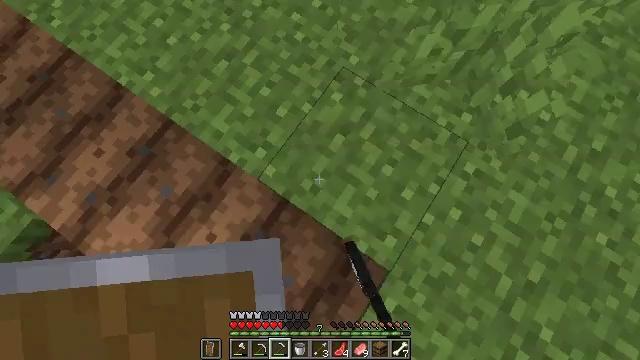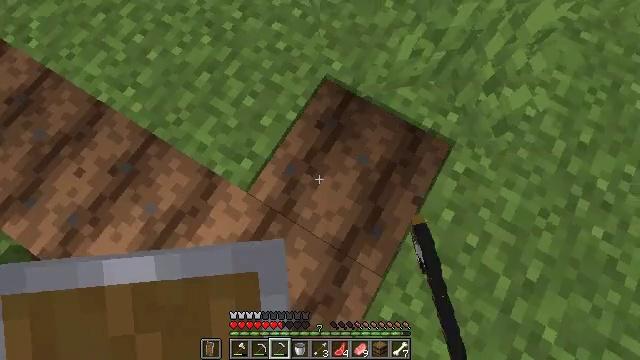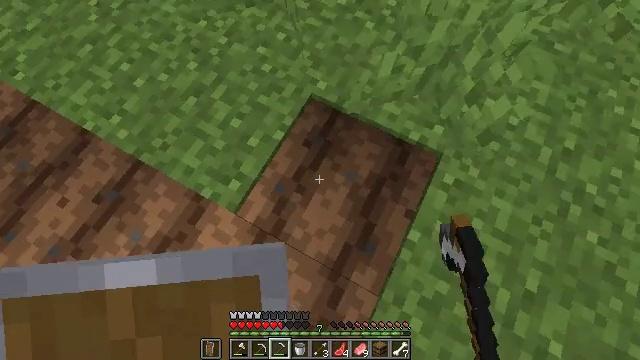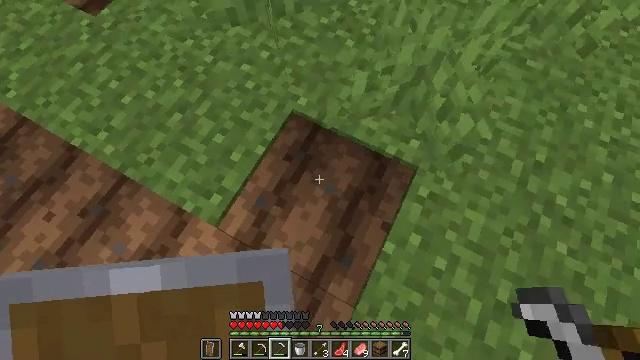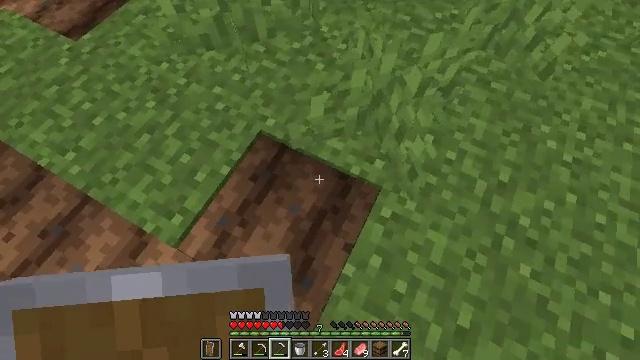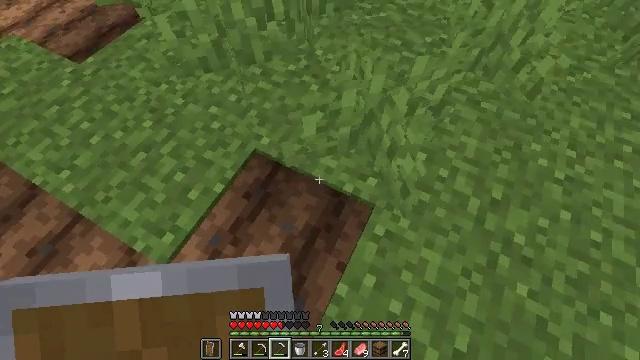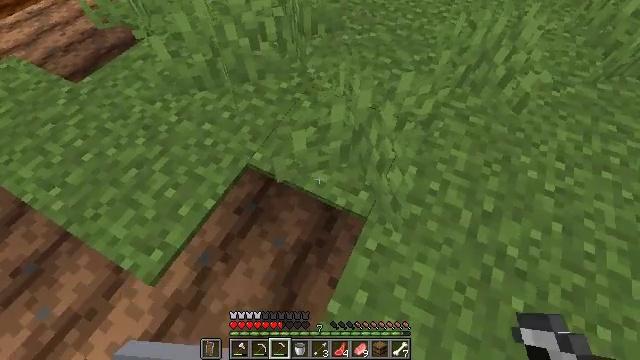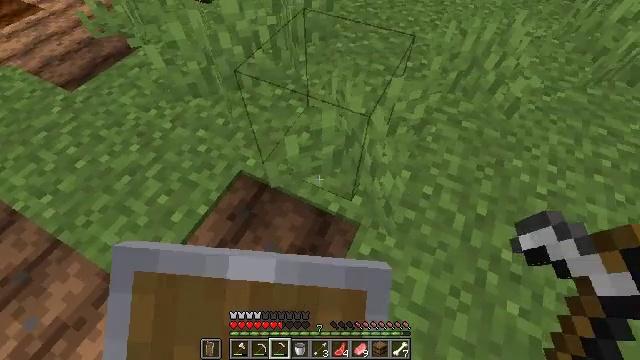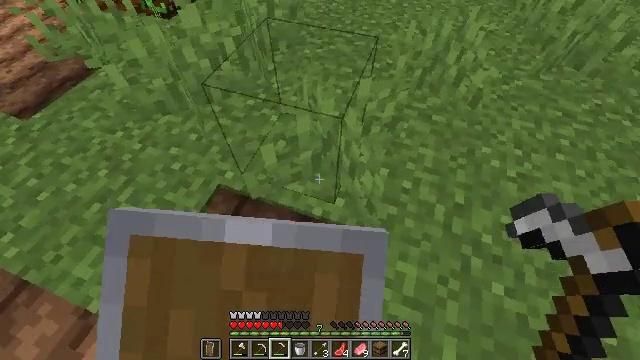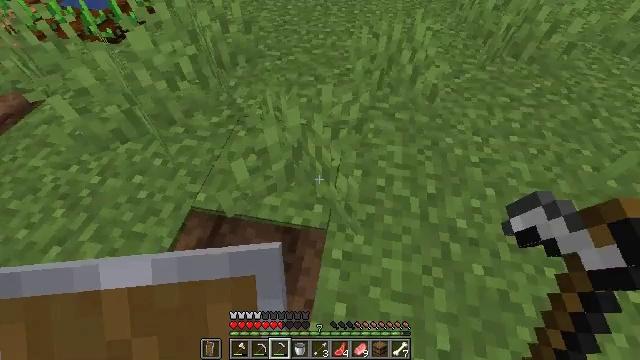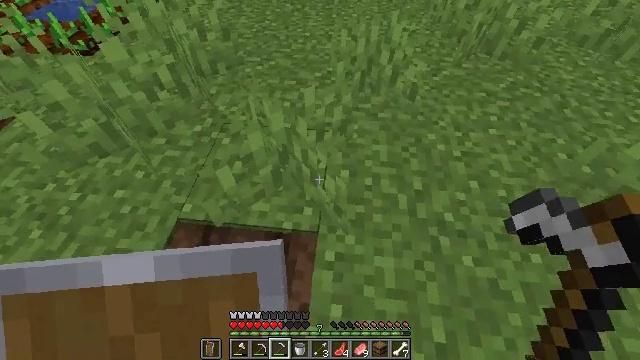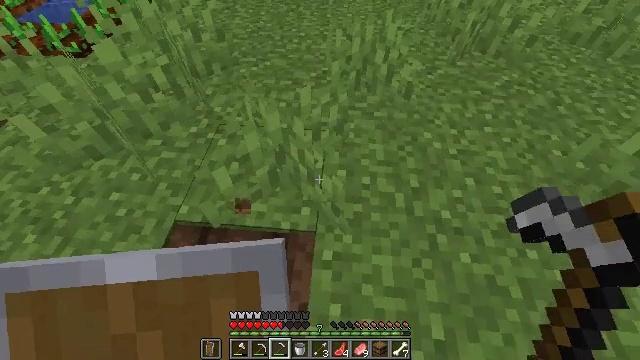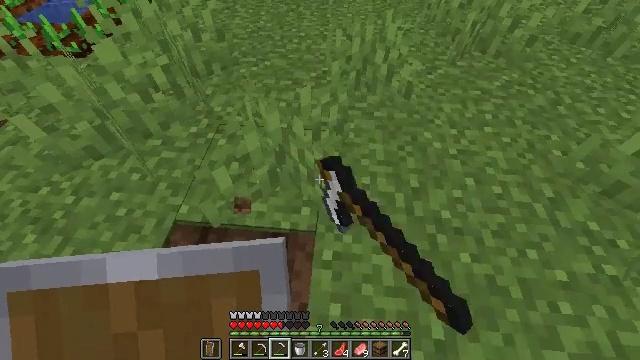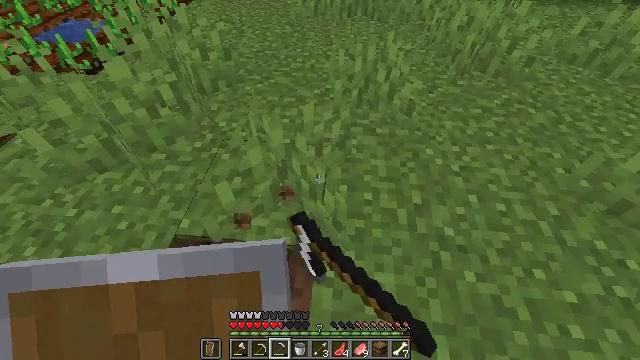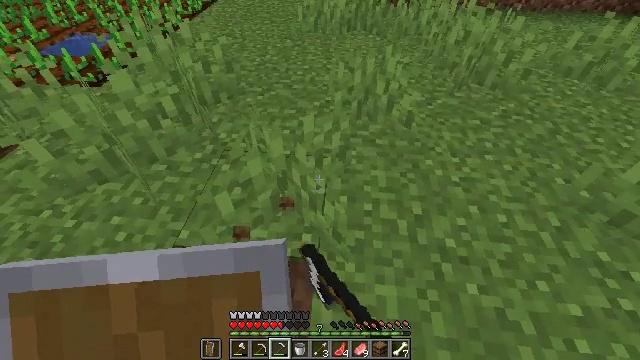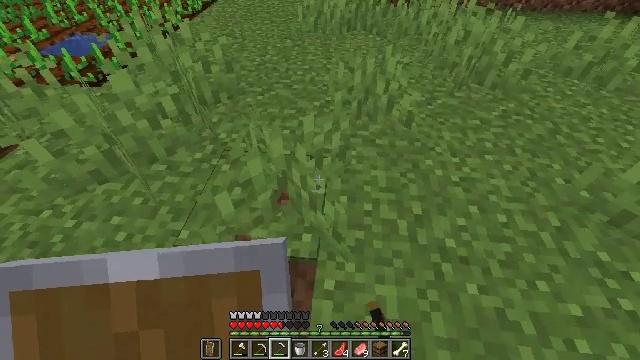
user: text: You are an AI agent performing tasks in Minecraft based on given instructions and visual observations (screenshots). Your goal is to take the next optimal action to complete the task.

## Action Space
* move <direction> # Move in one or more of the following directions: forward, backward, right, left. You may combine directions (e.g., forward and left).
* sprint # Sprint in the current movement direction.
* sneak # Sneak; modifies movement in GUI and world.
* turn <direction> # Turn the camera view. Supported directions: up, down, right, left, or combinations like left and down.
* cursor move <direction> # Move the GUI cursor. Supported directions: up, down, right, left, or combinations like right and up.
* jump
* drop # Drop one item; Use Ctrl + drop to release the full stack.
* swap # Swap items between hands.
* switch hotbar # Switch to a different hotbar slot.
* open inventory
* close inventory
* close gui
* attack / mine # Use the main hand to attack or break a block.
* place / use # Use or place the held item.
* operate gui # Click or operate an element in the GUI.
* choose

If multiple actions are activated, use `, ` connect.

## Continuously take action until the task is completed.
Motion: motion action
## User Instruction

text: Break the grass block.
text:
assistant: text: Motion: move right, turn right and up
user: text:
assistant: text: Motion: move right, turn right and up
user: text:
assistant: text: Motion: move right, turn up
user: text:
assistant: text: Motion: turn up
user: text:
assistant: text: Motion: turn up
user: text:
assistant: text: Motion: turn up, use / place
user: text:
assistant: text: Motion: turn up, use / place
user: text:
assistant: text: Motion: turn right and up, use / place
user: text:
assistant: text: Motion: turn right and up
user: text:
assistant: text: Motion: turn right
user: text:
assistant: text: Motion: turn right, attack / mine
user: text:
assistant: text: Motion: attack / mine
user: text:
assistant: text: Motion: turn up, attack / mine
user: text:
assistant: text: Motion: turn up
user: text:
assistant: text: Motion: attack / mine
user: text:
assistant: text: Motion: attack / mine
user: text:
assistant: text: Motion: turn up, attack / mine
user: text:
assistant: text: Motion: turn right and up, attack / mine
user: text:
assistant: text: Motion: no_op
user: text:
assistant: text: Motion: turn left, attack / mine
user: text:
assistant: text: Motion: turn left and up, attack / mine
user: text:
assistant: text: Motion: turn left and up
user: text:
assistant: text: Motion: turn left, attack / mine
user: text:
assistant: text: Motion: turn left and up, attack / mine
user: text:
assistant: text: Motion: turn left and up, attack / mine
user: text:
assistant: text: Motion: attack / mine
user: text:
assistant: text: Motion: attack / mine
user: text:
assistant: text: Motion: attack / mine
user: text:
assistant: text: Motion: move forward, turn right and up, attack / mine
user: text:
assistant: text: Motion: move forward, turn right